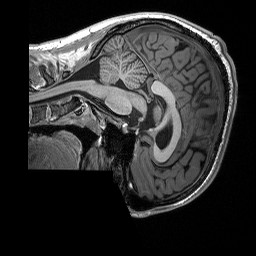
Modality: T1w
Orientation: sagittal
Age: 23
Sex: male
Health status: healthy
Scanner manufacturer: siemens
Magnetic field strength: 3 T
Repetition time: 2.3 s
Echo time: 0.00298 s